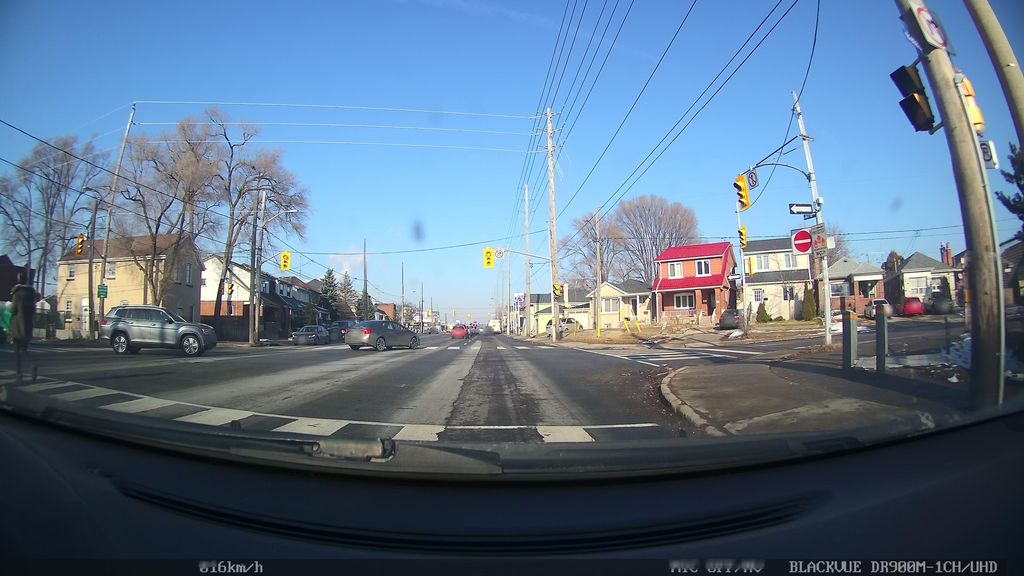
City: toronto